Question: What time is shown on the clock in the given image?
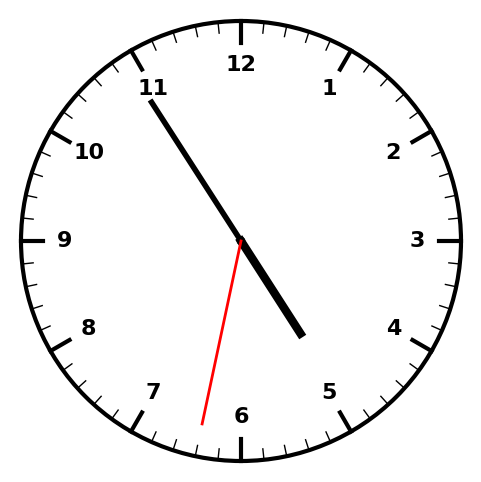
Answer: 04:54:32